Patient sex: M
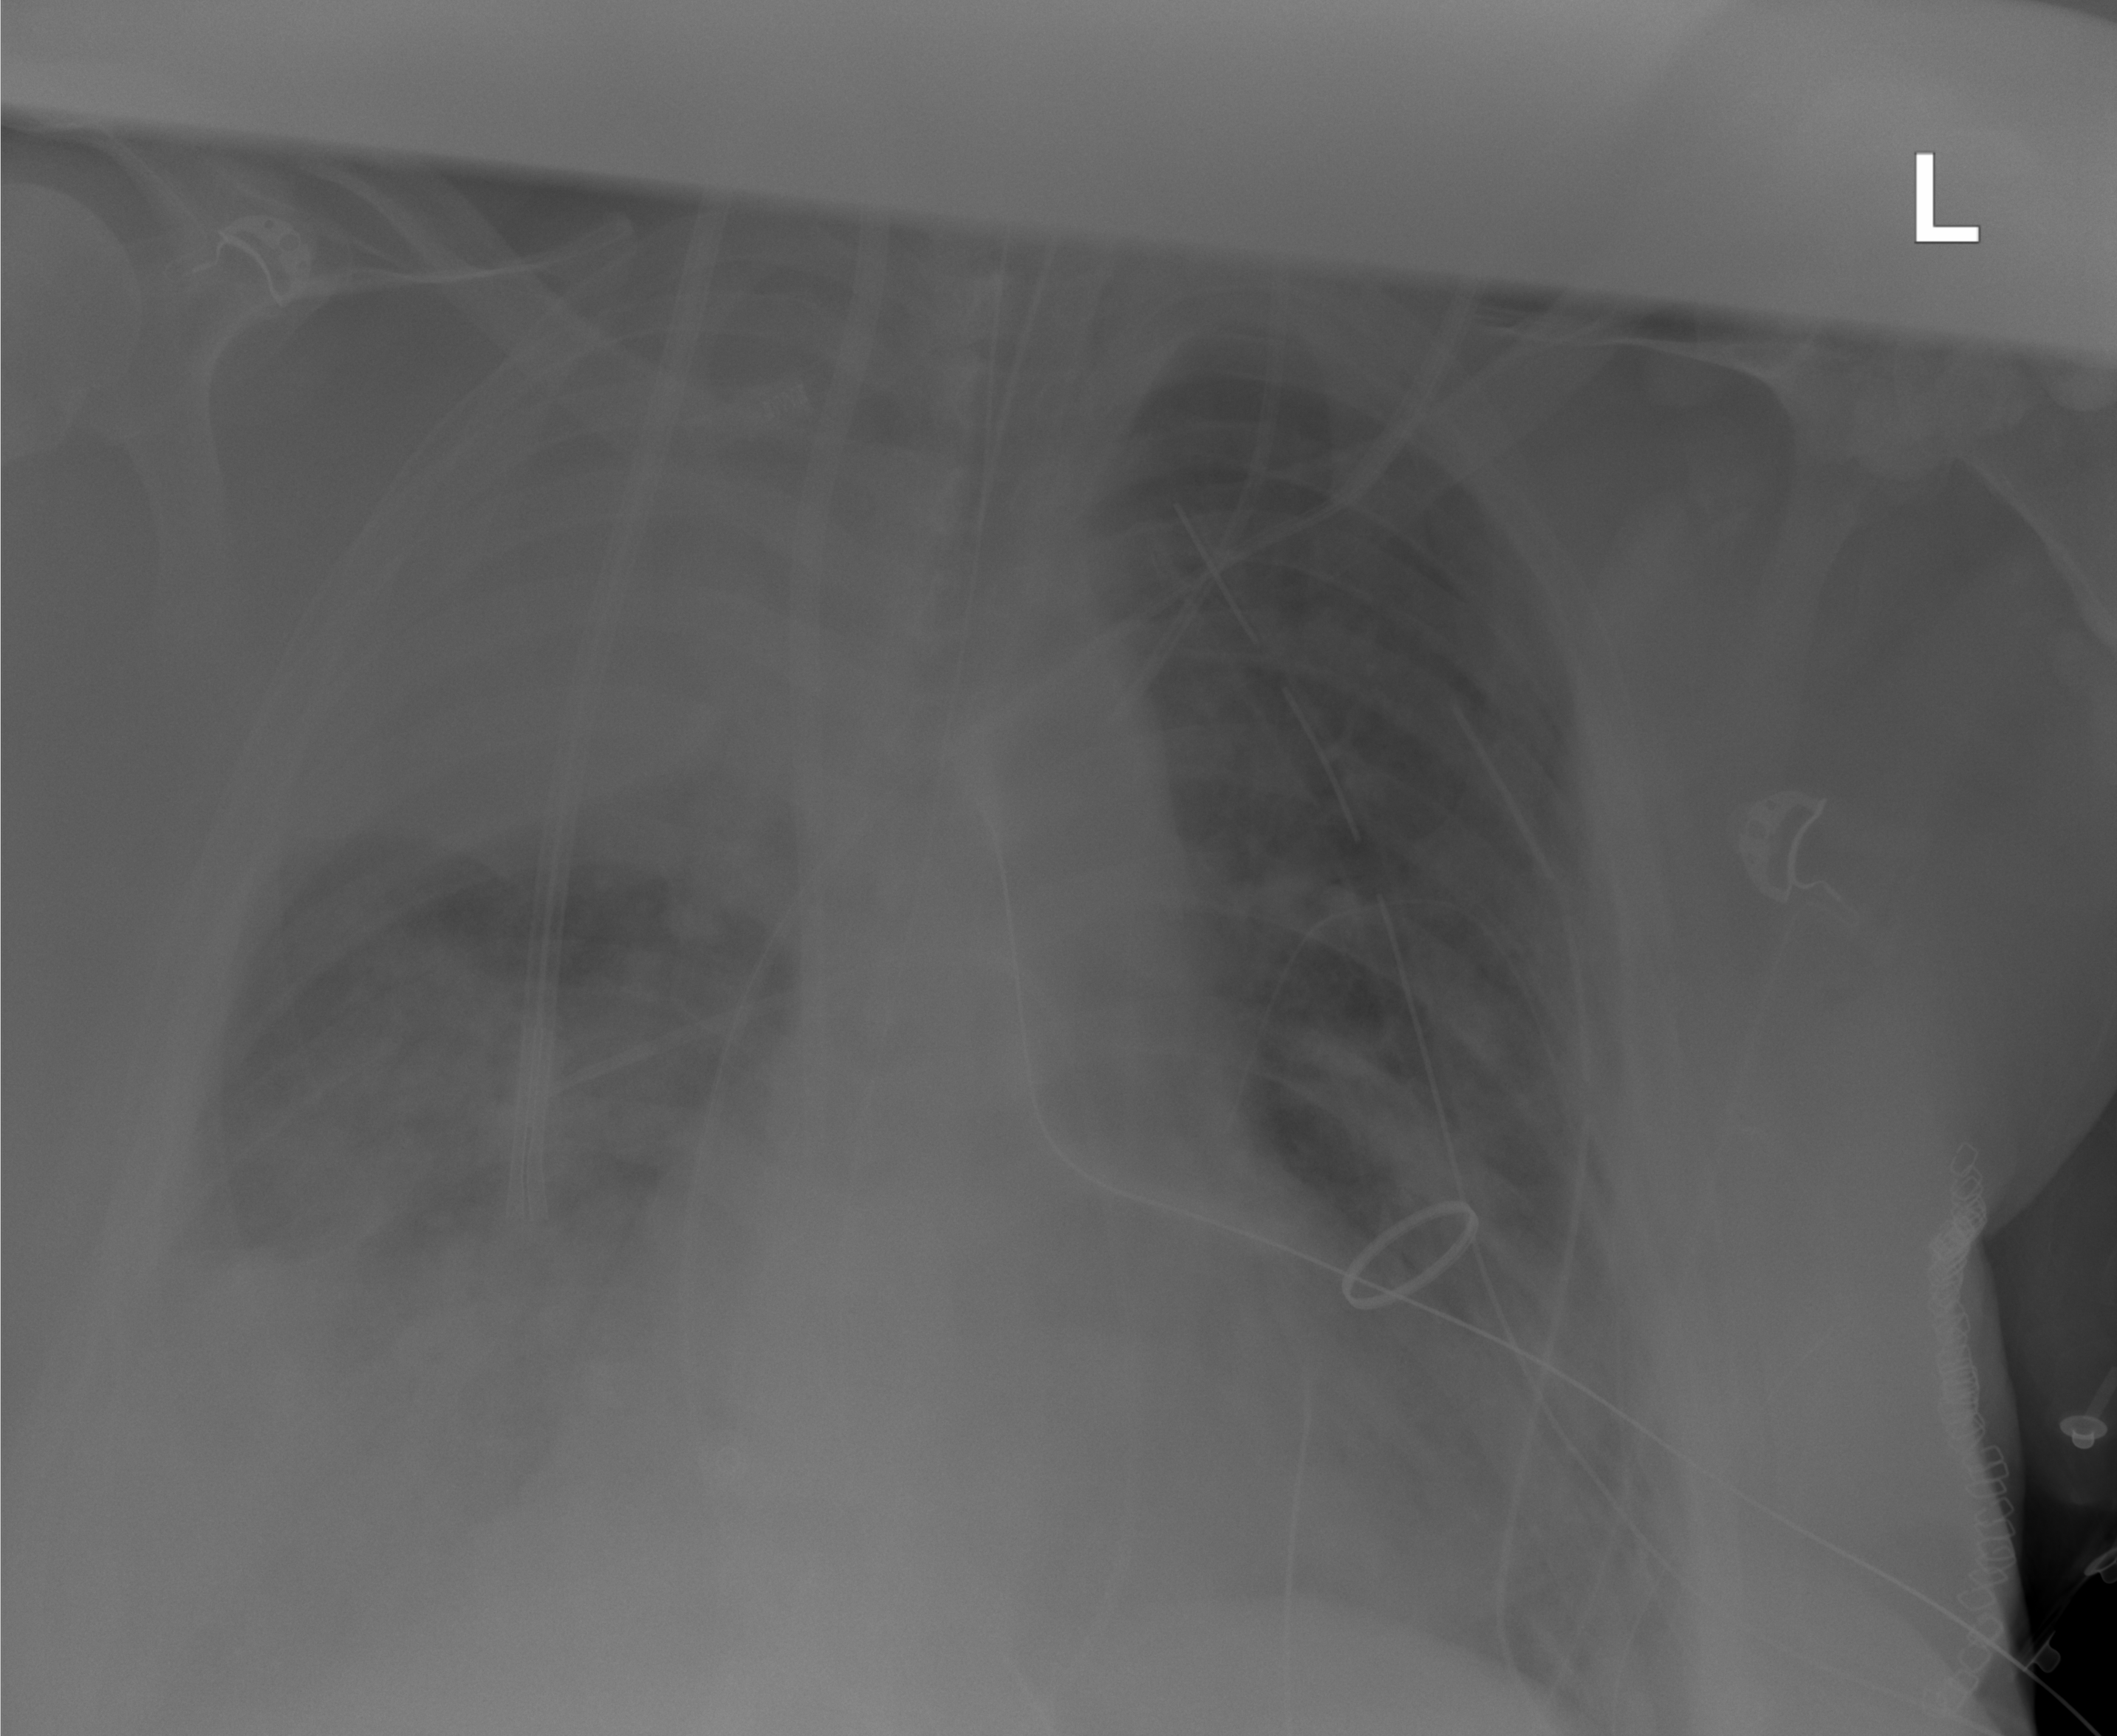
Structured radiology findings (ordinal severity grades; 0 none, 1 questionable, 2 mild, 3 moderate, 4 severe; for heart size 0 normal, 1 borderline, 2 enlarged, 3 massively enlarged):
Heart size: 0
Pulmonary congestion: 0
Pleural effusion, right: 4
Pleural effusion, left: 0
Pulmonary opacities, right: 0
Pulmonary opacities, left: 2
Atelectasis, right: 4
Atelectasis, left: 3